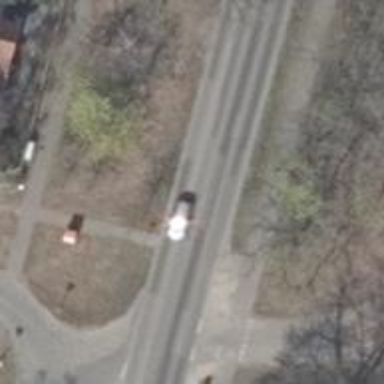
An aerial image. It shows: Unmarked crossing on the road.